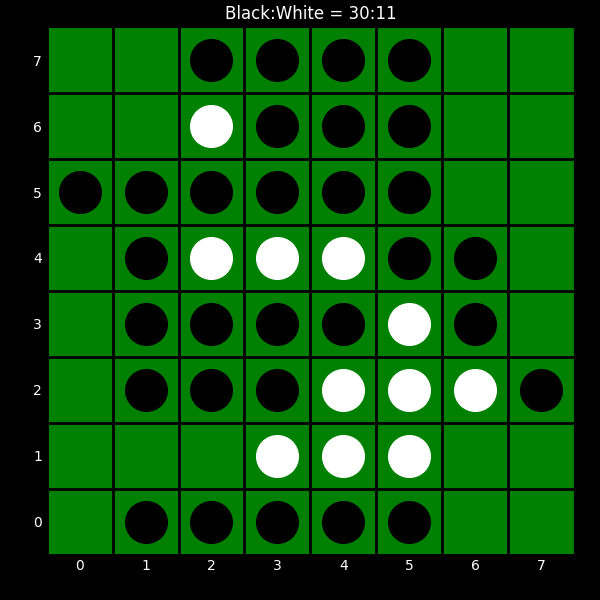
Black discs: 30
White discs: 11